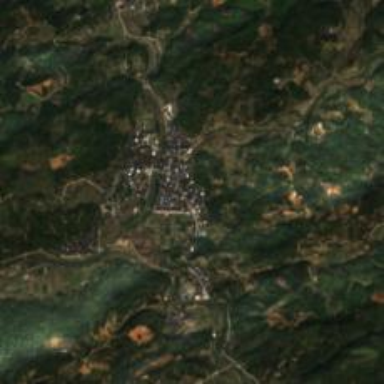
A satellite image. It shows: Ethnic township within town.